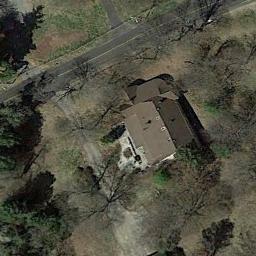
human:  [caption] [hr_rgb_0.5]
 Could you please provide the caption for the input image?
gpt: One road is next to the sparse residential .

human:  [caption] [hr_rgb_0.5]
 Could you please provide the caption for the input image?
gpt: The sparse residential is on the bare land next to some trees and a road .

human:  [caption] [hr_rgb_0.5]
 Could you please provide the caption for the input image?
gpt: There are several houses of various sizes and many withered trees in a sparse residential area, And a road .

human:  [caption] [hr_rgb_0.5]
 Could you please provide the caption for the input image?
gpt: There are blocks of residential areas between the jungles .

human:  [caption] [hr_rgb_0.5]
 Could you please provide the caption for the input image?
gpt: A sparse residential area with some withered trees and a brown building .